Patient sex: M
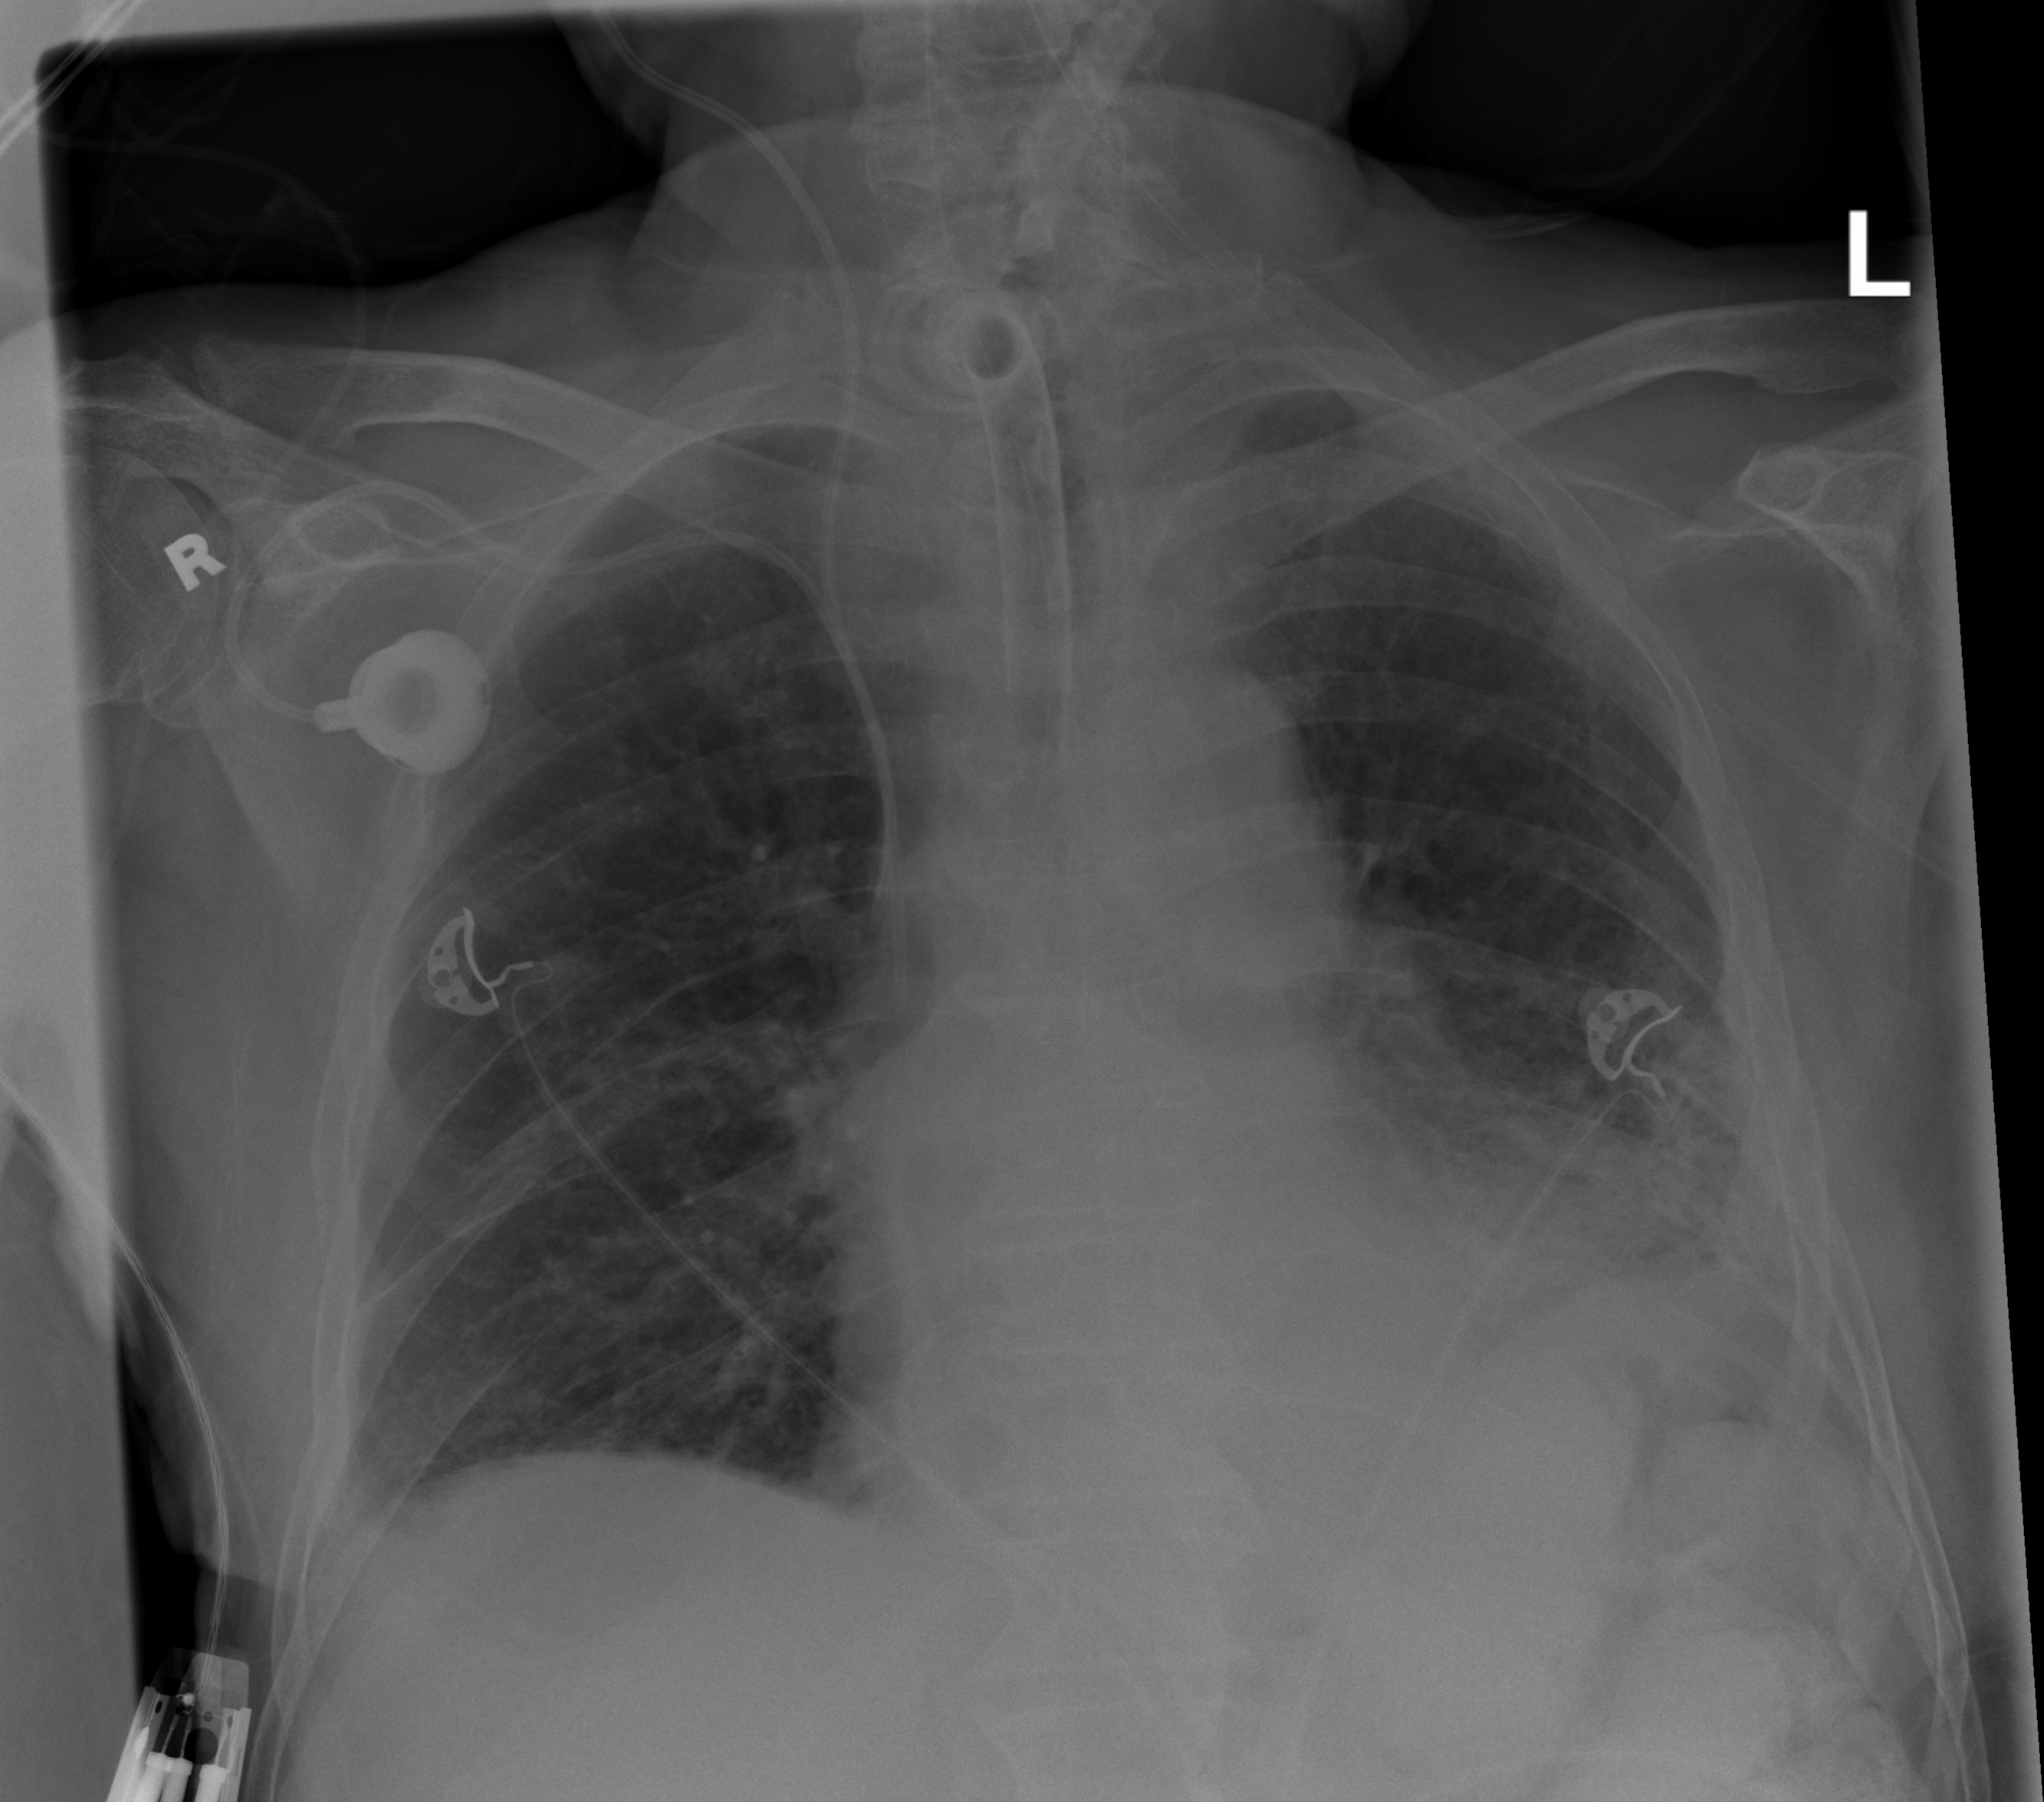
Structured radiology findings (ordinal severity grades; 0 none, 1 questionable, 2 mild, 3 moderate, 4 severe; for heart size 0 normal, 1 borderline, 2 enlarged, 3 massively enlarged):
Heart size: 1
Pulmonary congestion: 2
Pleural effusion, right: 1
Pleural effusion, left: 2
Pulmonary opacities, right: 2
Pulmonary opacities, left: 3
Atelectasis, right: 2
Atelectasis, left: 3